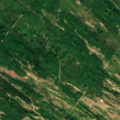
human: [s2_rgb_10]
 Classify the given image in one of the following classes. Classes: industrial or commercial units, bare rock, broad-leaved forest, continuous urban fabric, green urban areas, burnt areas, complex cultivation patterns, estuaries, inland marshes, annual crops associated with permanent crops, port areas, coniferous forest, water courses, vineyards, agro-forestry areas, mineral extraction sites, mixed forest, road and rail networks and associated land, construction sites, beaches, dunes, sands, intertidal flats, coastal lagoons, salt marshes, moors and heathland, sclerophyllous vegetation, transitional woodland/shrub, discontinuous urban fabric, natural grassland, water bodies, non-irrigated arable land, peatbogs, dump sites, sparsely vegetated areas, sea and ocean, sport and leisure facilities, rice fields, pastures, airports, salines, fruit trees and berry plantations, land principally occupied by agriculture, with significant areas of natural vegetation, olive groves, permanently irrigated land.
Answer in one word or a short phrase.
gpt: broad-leaved forest, natural grassland, transitional woodland/shrub